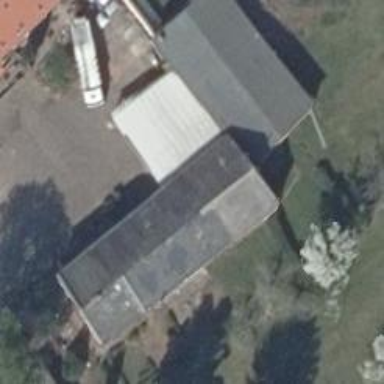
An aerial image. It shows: Car repair shop.